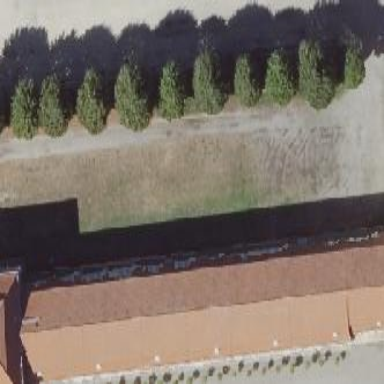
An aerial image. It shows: Gabled roof with roof tiles. The roof orientation is along the building structure.